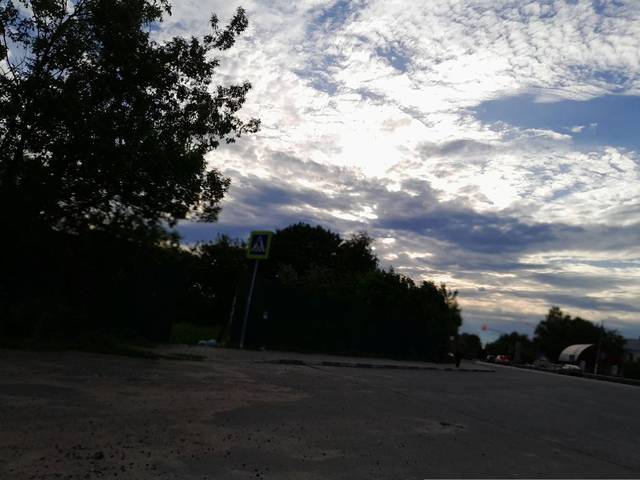
Region: Russia
Coordinates: 55.912, 36.826